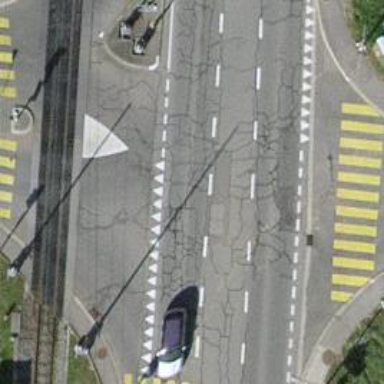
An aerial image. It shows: Road with traffic signals.